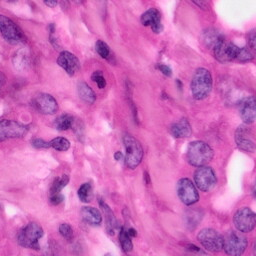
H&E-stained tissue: Pancreatic